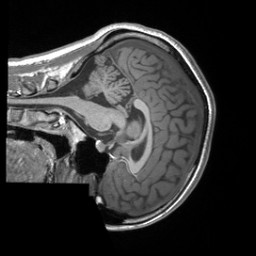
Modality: T1w
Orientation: sagittal